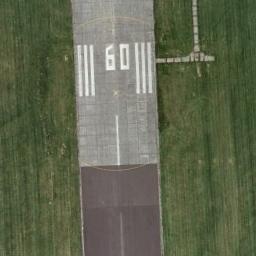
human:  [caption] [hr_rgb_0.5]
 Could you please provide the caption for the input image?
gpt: The runway goes through the lawn and the designation marking is 09 .

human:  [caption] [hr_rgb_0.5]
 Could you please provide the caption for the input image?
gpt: Next to the runway is a green lawn with white '09' and short-line signs on the runway .

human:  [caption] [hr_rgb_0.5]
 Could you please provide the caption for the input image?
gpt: The grass is on either side of the runway .

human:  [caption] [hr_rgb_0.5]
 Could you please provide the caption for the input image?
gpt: The runway is on the grass .

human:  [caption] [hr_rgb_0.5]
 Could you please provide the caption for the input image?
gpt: There are green meadows beside the runway with white marks .